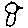
Label: bird